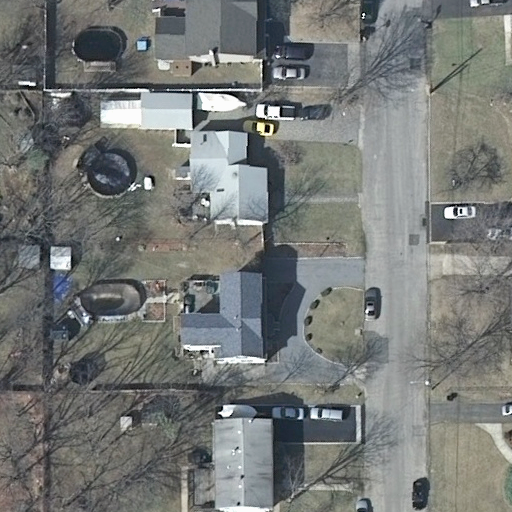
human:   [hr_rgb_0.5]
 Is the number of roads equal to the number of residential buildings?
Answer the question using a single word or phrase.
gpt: no

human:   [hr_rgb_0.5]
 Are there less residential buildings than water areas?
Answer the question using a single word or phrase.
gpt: no

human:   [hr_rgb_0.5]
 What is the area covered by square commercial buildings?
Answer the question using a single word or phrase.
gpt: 0m2

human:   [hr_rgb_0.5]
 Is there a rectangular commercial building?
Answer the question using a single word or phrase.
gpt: no

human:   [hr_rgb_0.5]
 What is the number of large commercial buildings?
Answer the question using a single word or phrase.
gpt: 0

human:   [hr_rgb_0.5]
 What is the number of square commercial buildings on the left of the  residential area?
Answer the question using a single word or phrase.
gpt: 0

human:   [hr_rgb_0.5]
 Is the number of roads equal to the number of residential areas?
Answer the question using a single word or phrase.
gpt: yes

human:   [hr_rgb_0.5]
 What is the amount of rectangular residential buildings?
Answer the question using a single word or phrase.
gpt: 1

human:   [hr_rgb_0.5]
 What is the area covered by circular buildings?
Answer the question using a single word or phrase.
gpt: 0m2

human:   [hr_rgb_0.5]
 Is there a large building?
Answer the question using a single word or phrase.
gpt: no

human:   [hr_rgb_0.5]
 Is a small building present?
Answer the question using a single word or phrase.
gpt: no

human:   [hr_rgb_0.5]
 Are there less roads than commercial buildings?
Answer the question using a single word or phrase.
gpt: no

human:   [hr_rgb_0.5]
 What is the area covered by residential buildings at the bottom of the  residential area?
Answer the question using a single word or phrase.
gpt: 0m2

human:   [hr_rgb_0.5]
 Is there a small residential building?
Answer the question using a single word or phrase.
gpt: no

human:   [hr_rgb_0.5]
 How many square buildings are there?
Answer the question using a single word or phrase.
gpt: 0

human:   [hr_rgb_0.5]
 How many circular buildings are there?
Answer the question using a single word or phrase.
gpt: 0

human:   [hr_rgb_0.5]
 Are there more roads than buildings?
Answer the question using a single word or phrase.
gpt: no

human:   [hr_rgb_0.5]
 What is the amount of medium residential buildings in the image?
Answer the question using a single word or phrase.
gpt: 5

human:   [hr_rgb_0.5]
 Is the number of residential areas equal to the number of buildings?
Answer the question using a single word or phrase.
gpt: no

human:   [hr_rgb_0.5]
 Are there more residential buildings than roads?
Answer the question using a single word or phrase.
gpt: yes

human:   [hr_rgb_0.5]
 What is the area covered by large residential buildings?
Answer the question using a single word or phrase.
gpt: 0m2

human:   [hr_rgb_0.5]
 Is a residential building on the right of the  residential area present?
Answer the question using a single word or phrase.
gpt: yes

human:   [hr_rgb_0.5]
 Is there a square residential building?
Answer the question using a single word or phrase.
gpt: no

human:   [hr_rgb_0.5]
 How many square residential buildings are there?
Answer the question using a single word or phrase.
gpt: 0

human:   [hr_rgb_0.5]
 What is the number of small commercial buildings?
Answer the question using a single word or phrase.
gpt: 0

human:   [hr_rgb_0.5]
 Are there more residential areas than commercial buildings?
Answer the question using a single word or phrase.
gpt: yes

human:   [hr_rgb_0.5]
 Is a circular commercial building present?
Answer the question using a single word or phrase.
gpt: no

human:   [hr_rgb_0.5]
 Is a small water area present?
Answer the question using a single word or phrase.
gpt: no

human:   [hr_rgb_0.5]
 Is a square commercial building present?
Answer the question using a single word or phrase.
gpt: no

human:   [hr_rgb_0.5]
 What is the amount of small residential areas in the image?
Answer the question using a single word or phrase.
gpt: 0

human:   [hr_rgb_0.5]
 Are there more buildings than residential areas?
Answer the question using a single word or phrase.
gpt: yes

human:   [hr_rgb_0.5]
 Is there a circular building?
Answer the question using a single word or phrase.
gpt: no

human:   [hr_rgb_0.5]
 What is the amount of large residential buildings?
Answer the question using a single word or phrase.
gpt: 0

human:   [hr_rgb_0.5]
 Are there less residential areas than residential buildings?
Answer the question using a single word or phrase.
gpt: yes

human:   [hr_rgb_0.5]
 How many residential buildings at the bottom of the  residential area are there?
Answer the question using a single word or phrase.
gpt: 0

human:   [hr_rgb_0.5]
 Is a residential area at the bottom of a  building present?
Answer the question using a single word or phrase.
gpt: yes